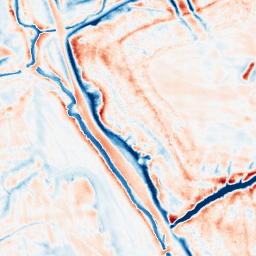
Category: edge_preserving
Decomposition family: bilateral
Decomposition parameters: d: 21
sigma_color: 100
sigma_space: 50
Upsampling method: sinc_blackman
Upsampling parameters: scale: 4
kernel_size: 16
Upsampling scale: 4